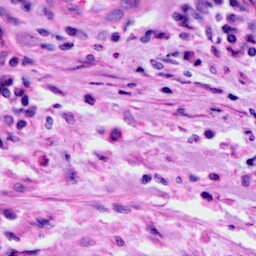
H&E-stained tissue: Cervix